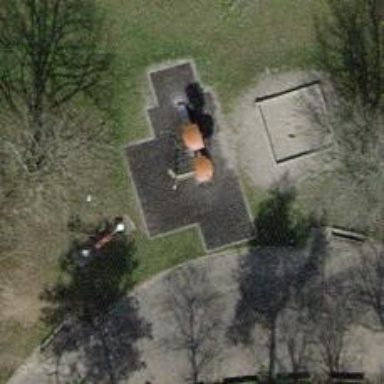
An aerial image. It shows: Playground area for leisure land.